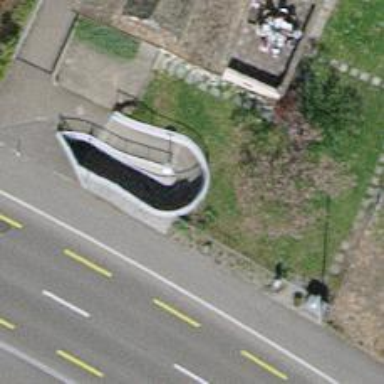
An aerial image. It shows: Concrete footway.